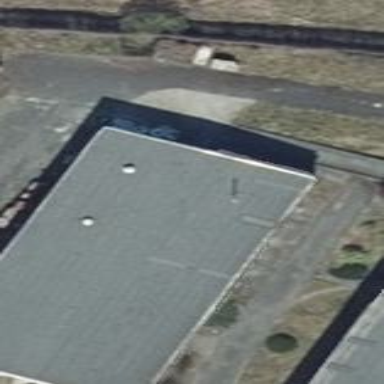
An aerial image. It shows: Industrial building.